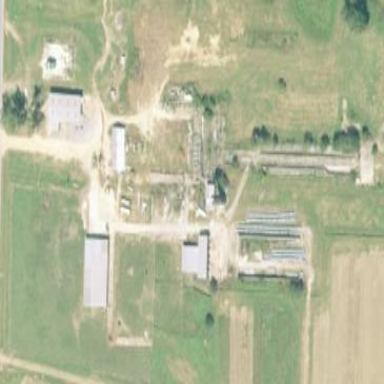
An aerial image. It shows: Feedlot within farmyard.